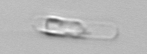
Label: Guinardia_striata